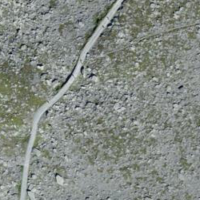
EUNIS habitat code: 48
Species observed at this site:
Parnassia palustris
Saxifraga oppositifolia